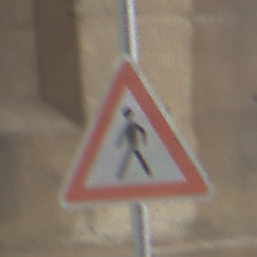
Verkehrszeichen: FussgaengerRechts
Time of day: Midday
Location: Roofed (Beach)
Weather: Overcast
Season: NotSpecified
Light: Natural